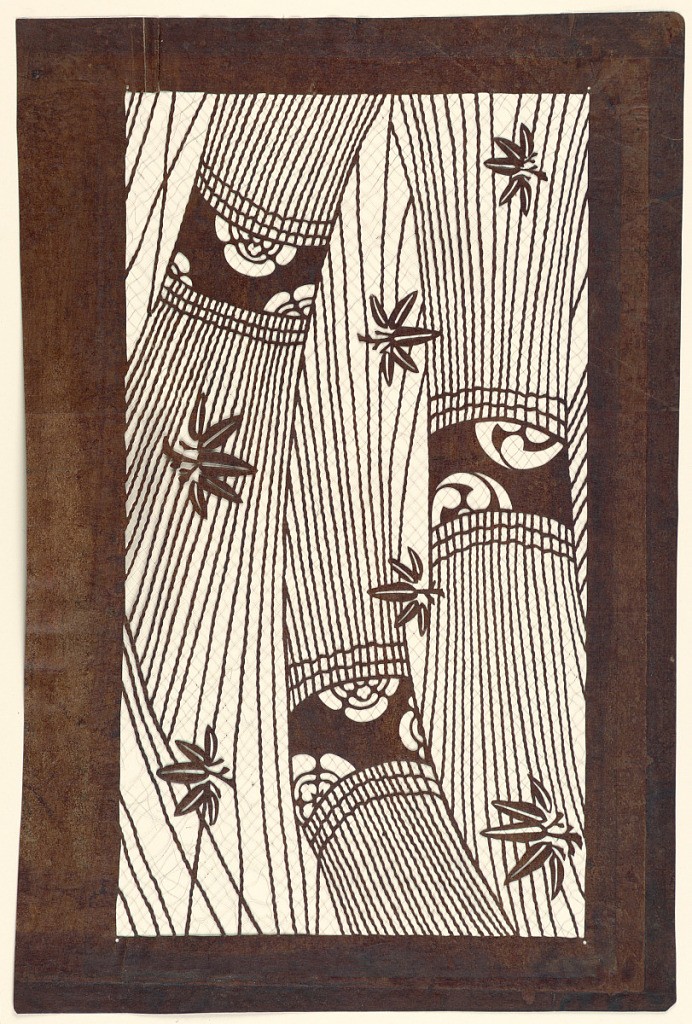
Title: Reed Brushes and Bamboo Leaves
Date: mid 18th - early 19th century
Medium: Mulberry paper (kozo washi) treated with fermented persimmon tannin (kakishibu), and silk threads (itoire)
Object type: Katagami
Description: Bound reed brushes are decorated with scattered bamboo leaves.